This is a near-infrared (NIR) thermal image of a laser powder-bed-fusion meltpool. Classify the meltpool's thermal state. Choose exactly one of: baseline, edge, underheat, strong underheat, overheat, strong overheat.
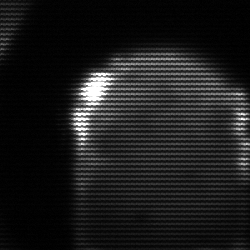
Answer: edge